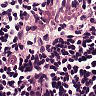
Metastatic tissue present: no